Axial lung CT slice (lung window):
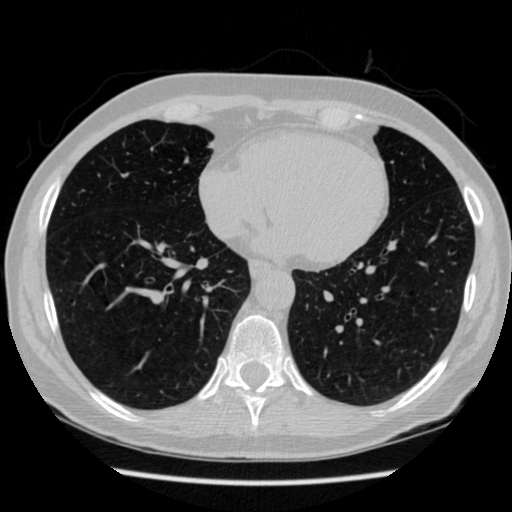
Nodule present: no